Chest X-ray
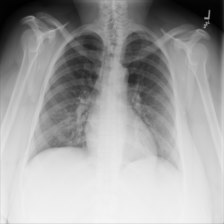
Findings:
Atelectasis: negative
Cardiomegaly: negative
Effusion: negative
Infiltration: positive
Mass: negative
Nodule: negative
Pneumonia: negative
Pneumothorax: negative
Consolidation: negative
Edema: negative
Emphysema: negative
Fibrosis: negative
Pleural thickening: negative
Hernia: negative